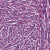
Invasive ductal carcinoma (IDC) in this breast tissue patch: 1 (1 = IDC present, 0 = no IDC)